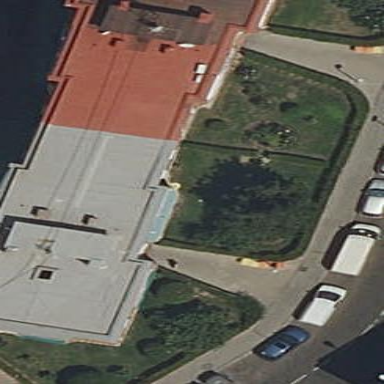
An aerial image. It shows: Garden that is leisure land.